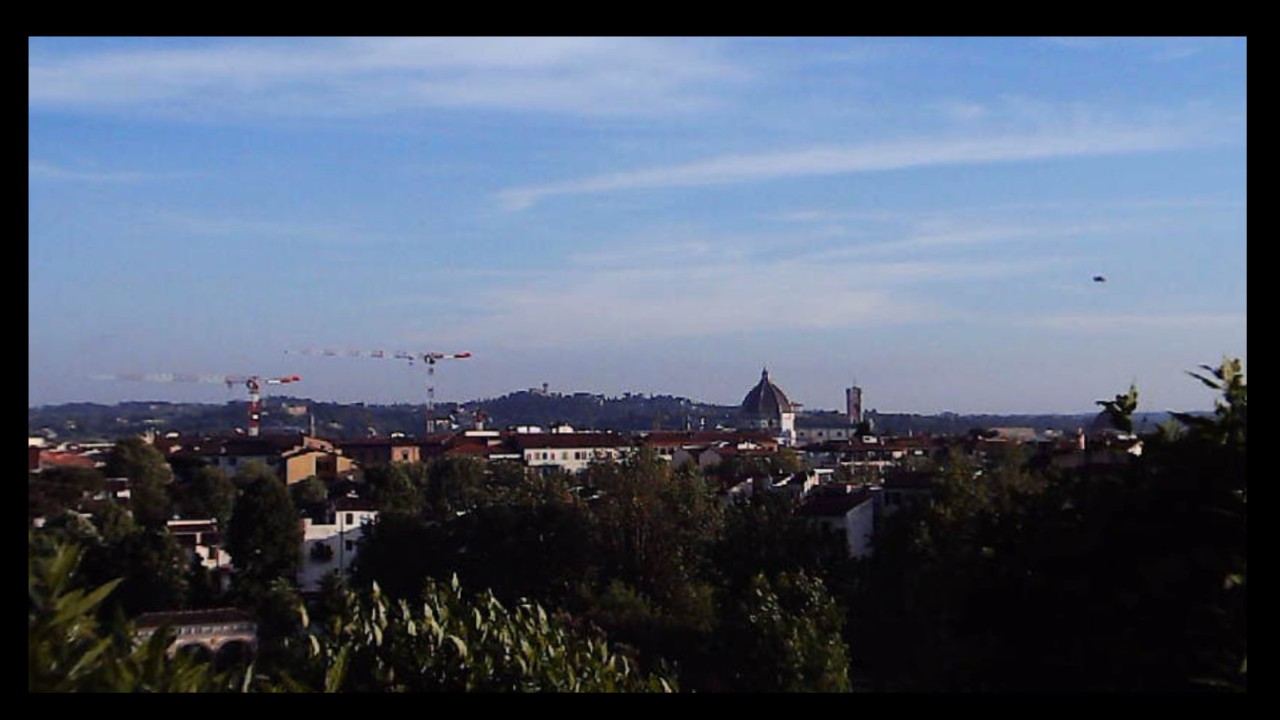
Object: Betafpv air75